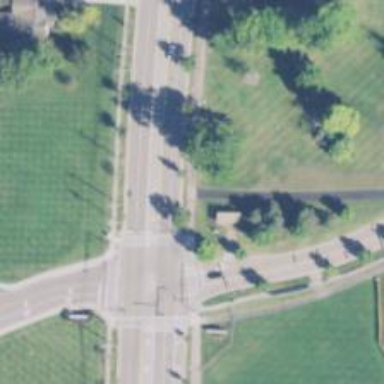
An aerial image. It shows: Footway crossing.